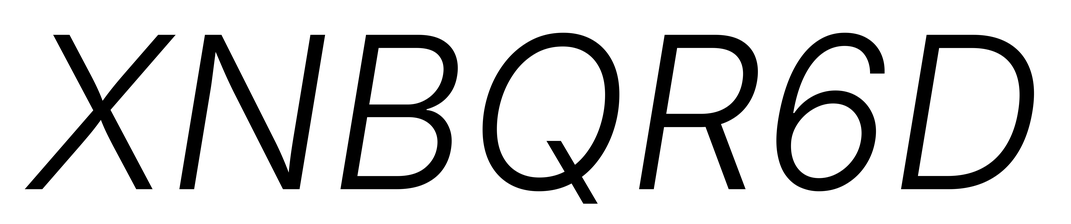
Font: Inter-Italic_Light_Italic